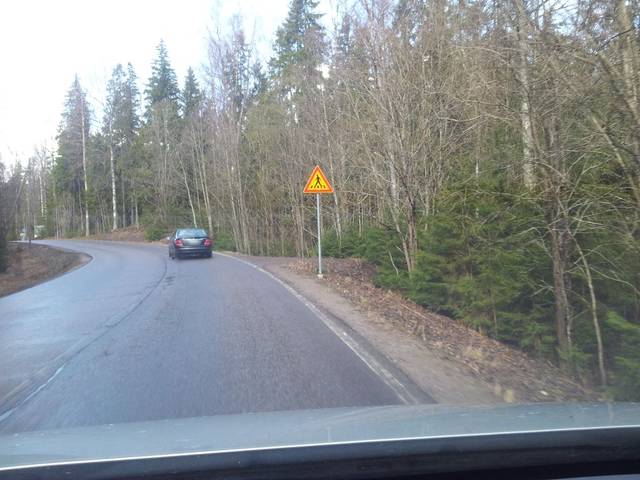
Region: Finland
Coordinates: 60.302, 24.551